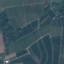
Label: PermanentCrop